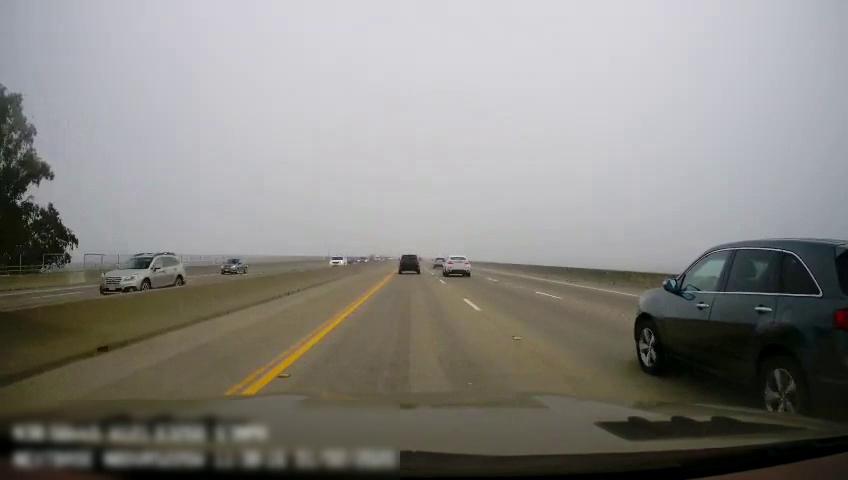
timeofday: Day
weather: Cloudy
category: Drivable Space
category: Drivable Space
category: Vehicles | Car
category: Vehicles | SUV
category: Vehicles | Van
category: Vehicles | Car
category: Vehicles | SUV
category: Vehicles | SUV
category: Vehicles | SUV
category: Vehicles | SUV
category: Lanes | Current Lane
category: Lanes | Current Lane
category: Lanes | Alternate Lane
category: Lanes | Alternate Lane
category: Lanes | Alternate Lane
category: Lanes | Opposite Lane
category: Lanes | Opposite Lane